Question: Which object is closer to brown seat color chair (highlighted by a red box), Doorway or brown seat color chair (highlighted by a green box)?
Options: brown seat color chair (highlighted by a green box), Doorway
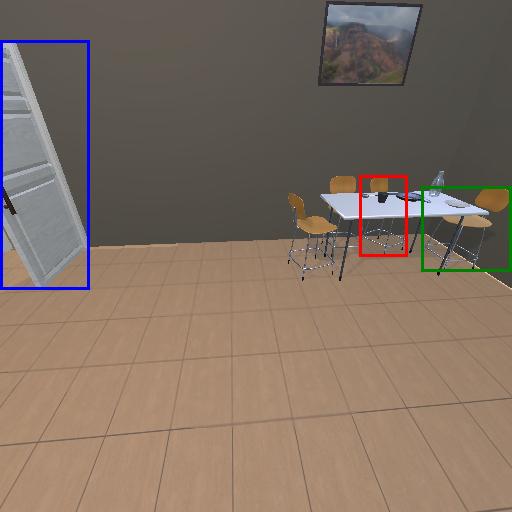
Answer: brown seat color chair (highlighted by a green box)